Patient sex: F
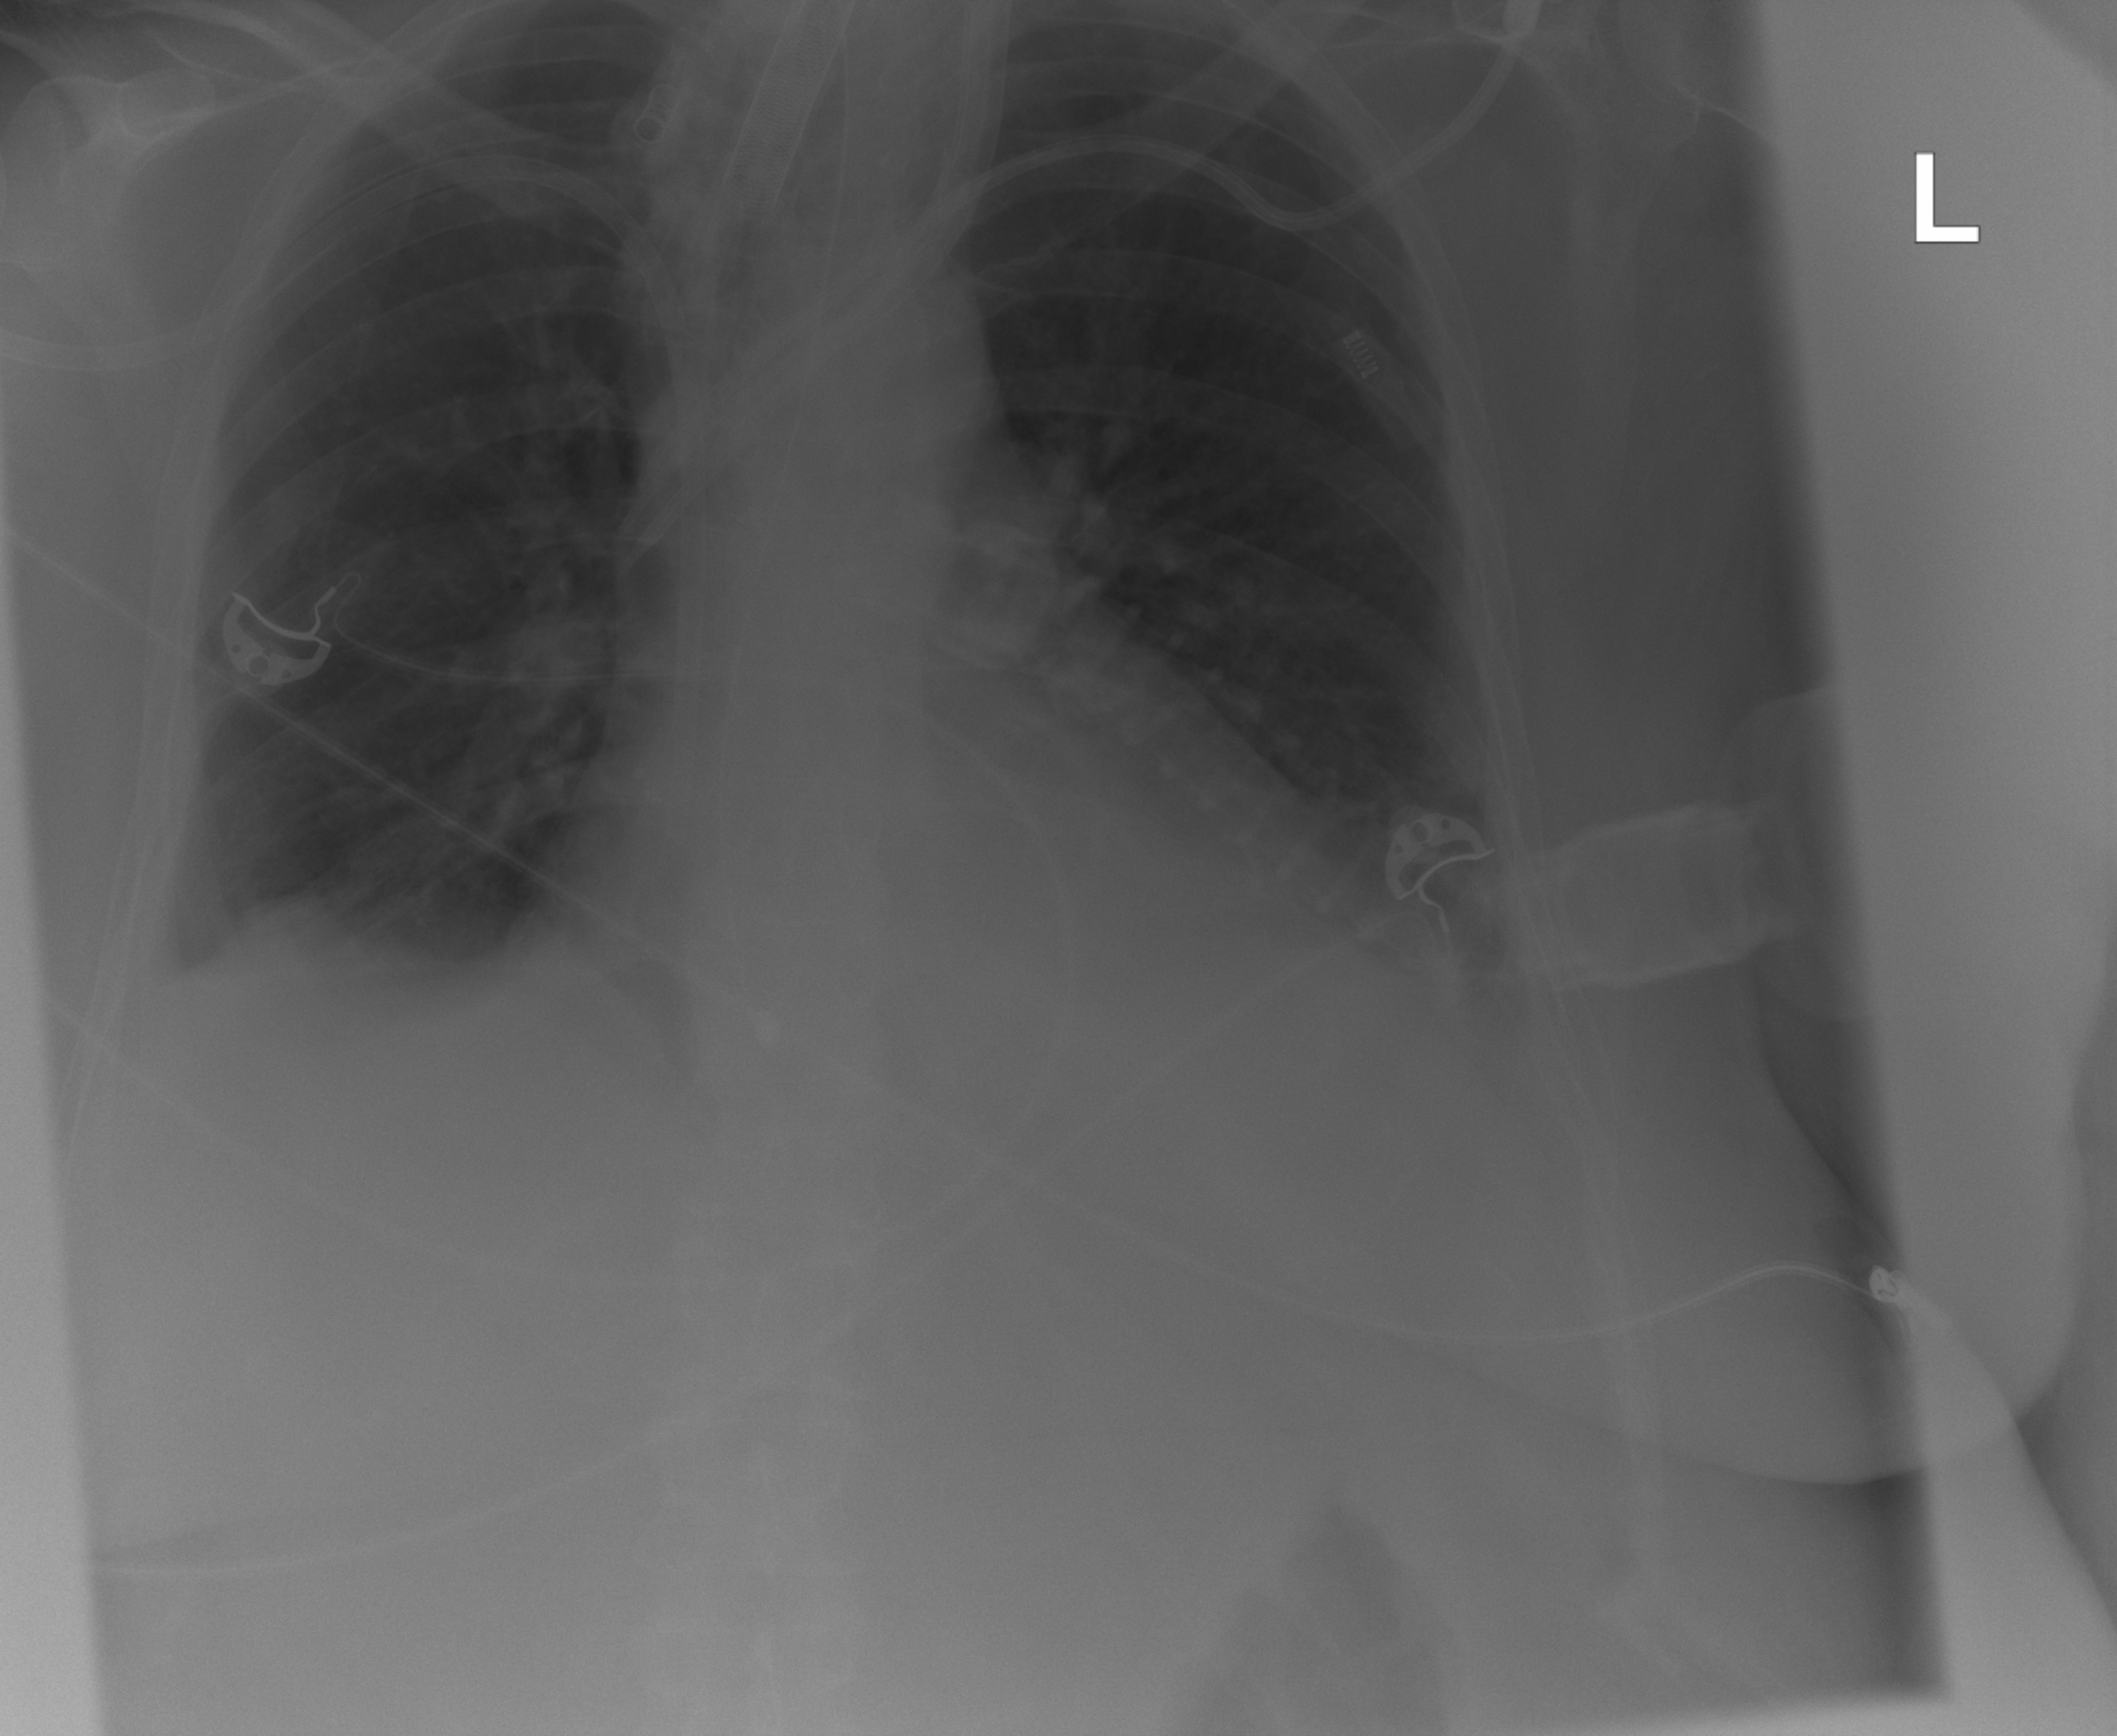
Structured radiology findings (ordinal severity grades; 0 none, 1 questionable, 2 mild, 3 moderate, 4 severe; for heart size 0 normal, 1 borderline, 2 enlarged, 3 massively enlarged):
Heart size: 2
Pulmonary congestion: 0
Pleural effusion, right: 2
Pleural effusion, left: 2
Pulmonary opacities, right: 0
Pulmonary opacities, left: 0
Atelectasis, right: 2
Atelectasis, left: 2